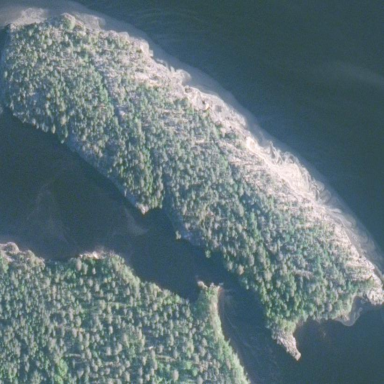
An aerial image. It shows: Islet surrounded by woodland and forest.